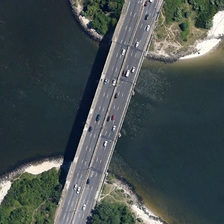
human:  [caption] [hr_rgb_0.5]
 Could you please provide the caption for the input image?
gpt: there is a broad road over the river .

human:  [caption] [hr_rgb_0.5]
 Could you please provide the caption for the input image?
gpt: large trees are planted on both sides of the river .

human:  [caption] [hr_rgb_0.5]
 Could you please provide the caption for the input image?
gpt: there is a broad road over the river .

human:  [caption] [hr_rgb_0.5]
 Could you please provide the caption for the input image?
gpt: large trees are planted on both sides of the river .

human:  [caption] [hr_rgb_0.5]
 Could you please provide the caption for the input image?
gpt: there is a broad road over the river .